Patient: sex M, age 74
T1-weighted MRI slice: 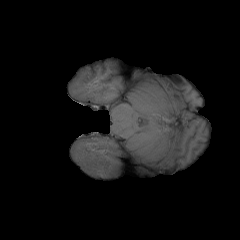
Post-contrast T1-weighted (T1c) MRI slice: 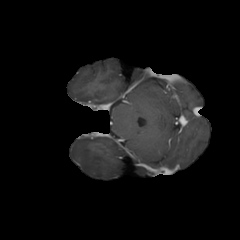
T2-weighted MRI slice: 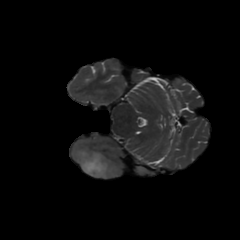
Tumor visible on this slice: yes
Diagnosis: Astrocytoma, IDH-wildtype
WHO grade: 3